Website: slack
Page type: billing-address
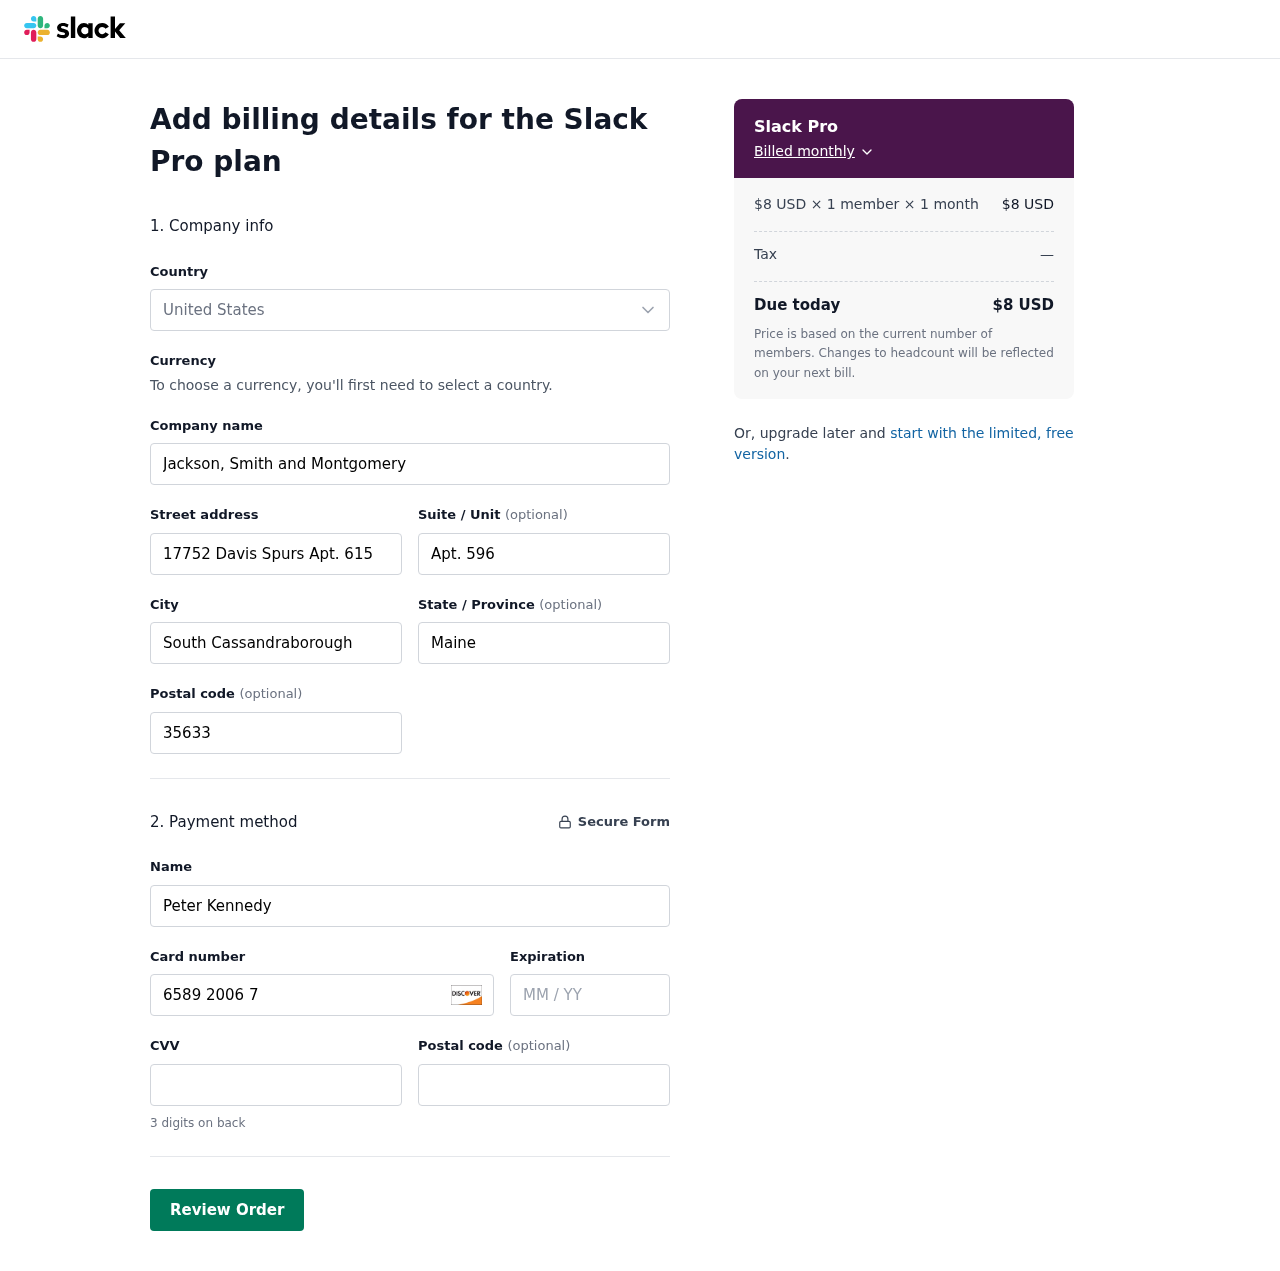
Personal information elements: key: PII_CARD_CVV
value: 325
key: PII_CARD_EXPIRY
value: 12/30
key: PII_CARD_NUMBER
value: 6589 2006 7068 2055
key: PII_CITY
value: South Cassandraborough
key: PII_COMPANY
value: Jackson, Smith and Montgomery
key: PII_COUNTRY
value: United States
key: PII_FULLNAME
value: Peter Kennedy
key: PII_POSTCODE
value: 35633
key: PII_POSTCODE2
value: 87832
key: PII_STATE
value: Maine
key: PII_STREET
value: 17752 Davis Spurs Apt. 615
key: PII_STREET2
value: Apt. 596
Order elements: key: ORDER_PLAN_PRICE
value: $8 USD
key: ORDER_NUM_MEMBERS
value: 1 member
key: ORDER_NUM_MONTHS
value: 1 month
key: ORDER_SUBTOTAL
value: $8 USD
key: ORDER_TAX
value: —
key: ORDER_TOTAL
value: $8 USD